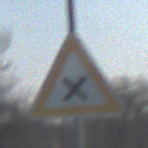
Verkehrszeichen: KreuzungOderEinmuendung
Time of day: SunriseSunset
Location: Outdoor (Suburban)
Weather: PartlyCloudy
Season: Winter
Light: Natural